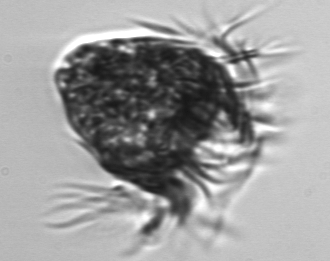
Label: Pelagostrobilidium